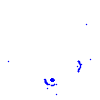
Particle: pion